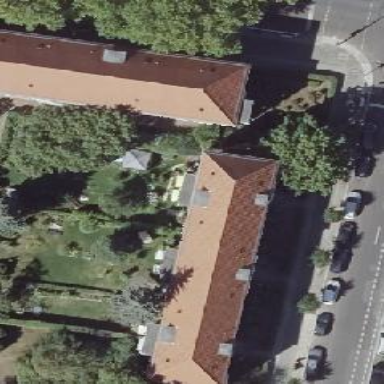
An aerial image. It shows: Apartment building with hipped roof.